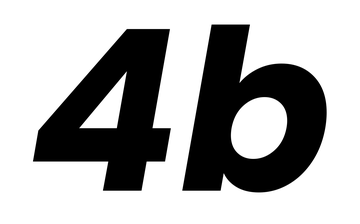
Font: Poppins-BoldItalic